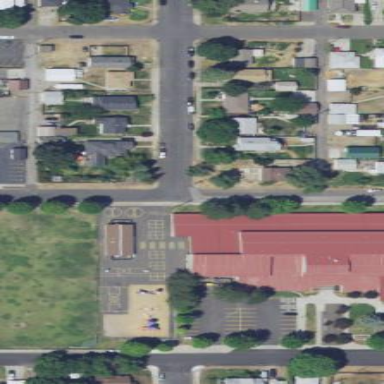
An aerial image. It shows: School.